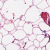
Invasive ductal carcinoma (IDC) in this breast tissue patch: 0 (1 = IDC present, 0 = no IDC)